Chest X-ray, AP view. Patient: 62 years old, sex F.
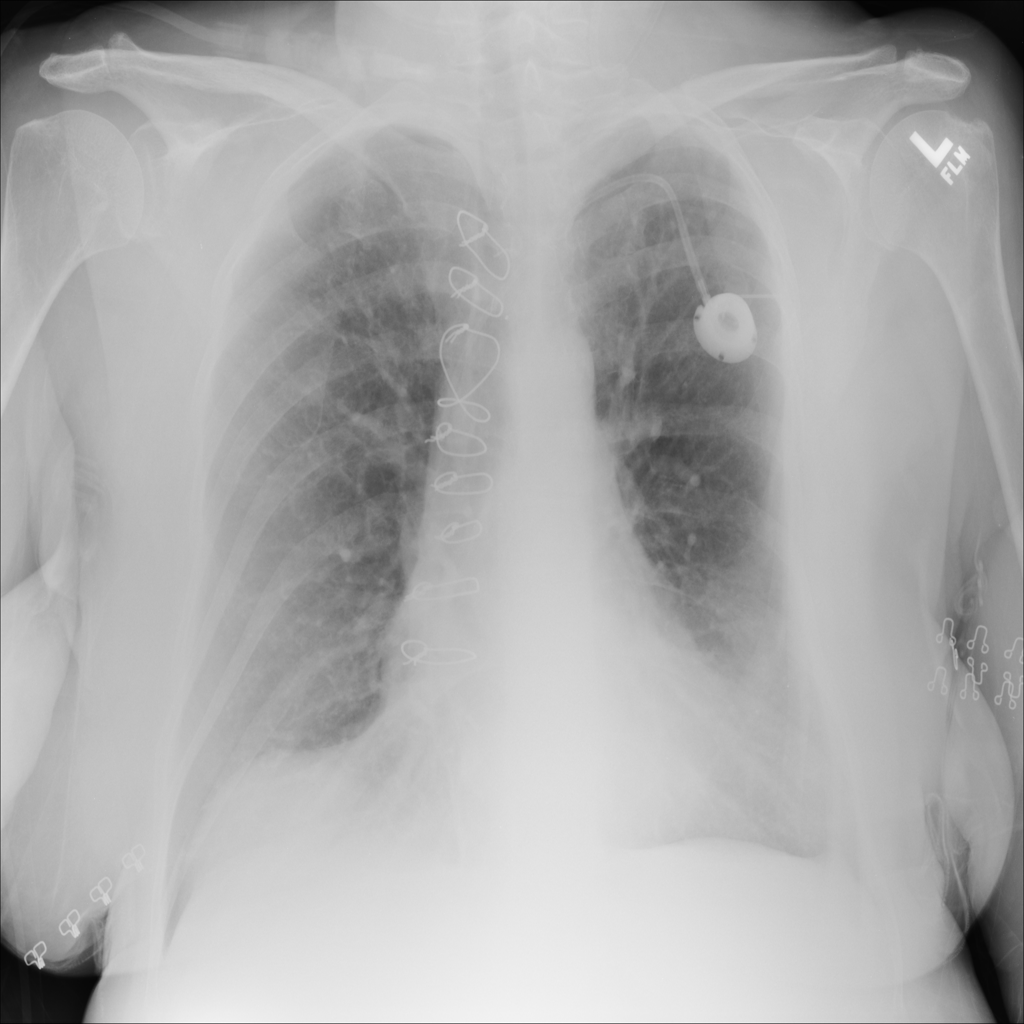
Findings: No Finding